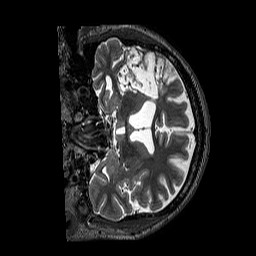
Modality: T2w
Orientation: coronal
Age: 54
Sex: male
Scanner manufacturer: siemens
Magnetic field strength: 3 T
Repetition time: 3.2 s
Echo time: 0.567 s